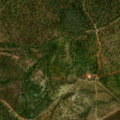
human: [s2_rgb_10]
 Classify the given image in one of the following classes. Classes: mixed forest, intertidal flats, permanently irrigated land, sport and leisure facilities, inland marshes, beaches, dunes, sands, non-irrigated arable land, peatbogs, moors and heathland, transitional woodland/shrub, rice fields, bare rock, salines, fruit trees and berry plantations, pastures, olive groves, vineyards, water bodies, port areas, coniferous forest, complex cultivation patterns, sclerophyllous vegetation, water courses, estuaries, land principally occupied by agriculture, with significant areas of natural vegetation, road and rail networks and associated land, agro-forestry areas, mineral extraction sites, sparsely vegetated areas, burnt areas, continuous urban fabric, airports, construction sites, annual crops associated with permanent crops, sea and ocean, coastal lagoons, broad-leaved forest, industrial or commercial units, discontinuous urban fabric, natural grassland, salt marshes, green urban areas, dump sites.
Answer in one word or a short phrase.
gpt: continuous urban fabric